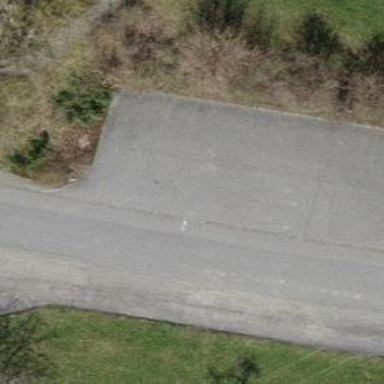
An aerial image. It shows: Parking area with asphalt surface.